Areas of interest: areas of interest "Scenic Spot"
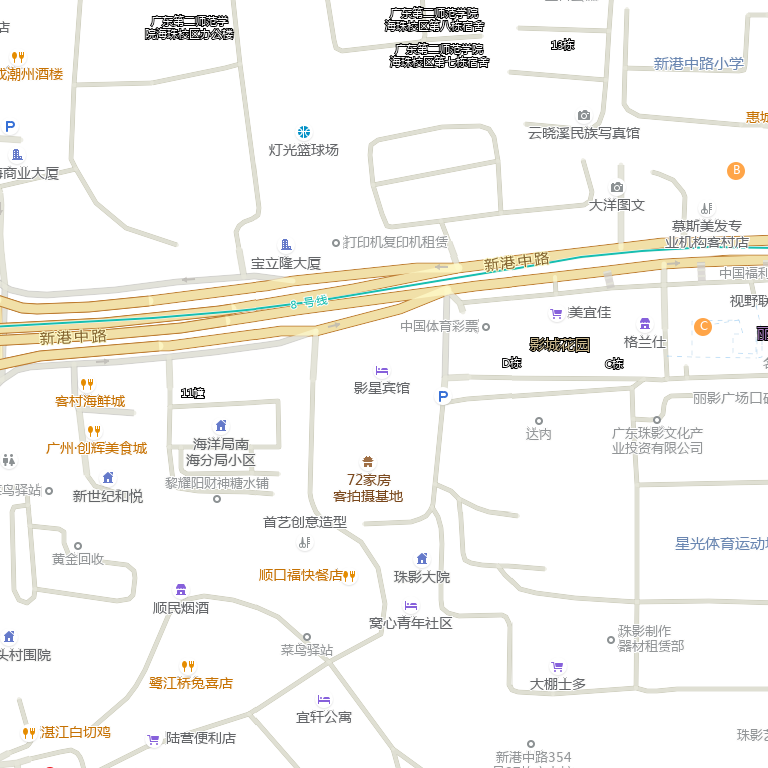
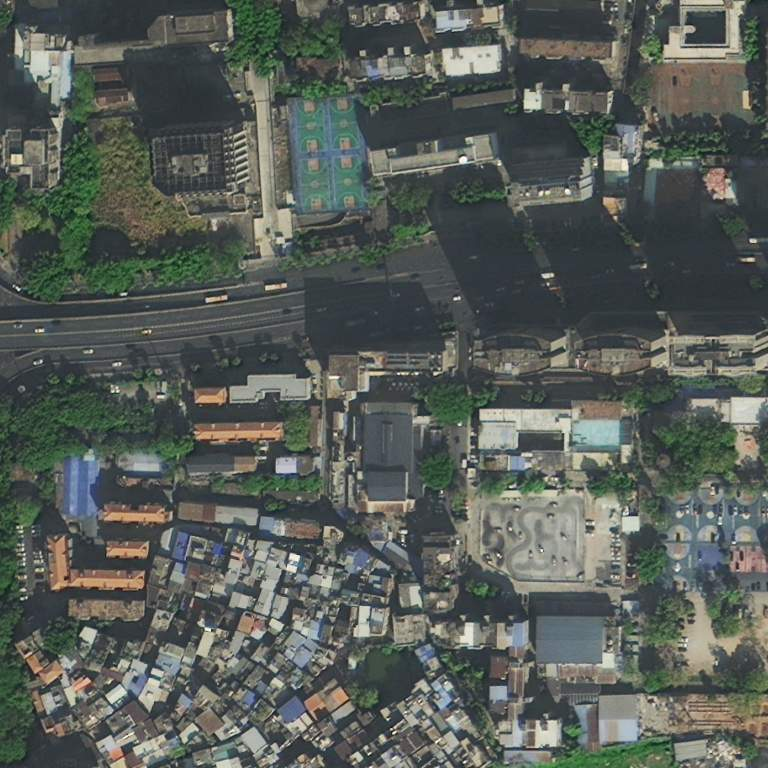